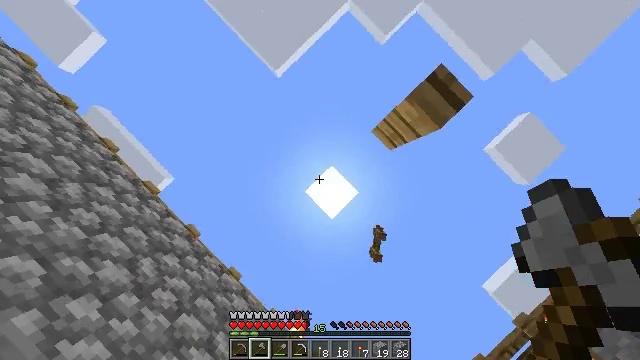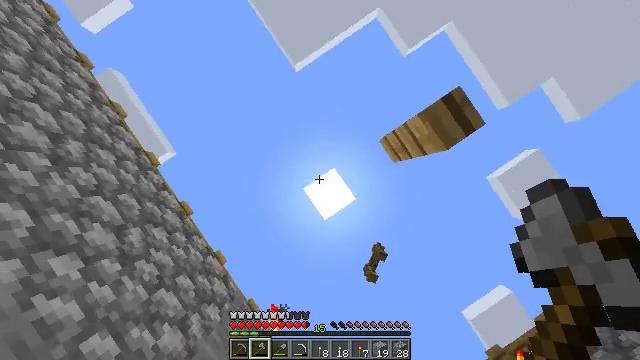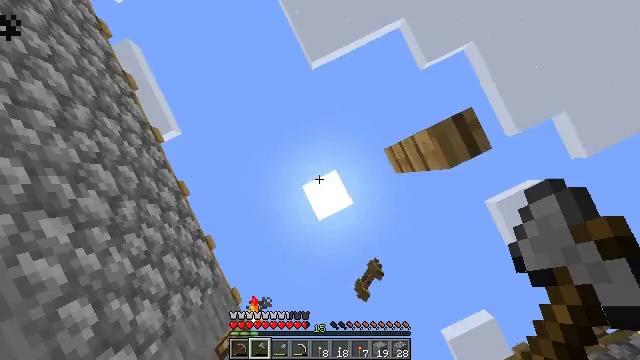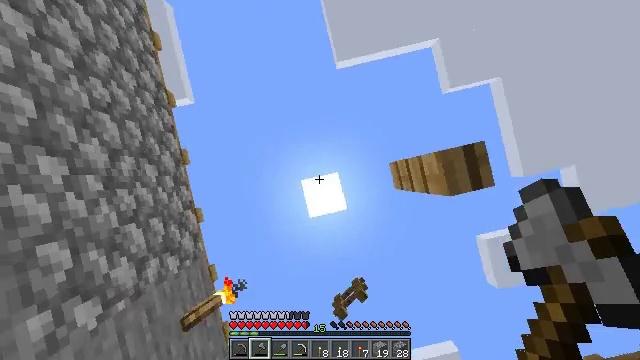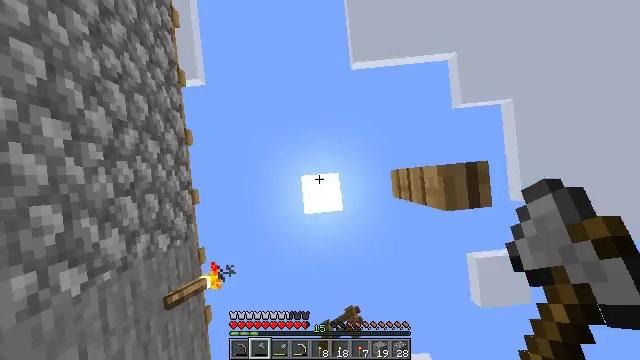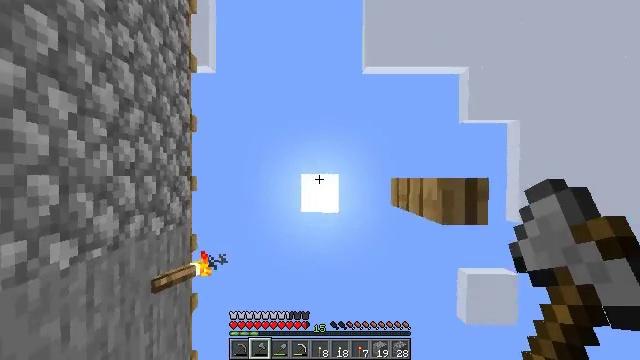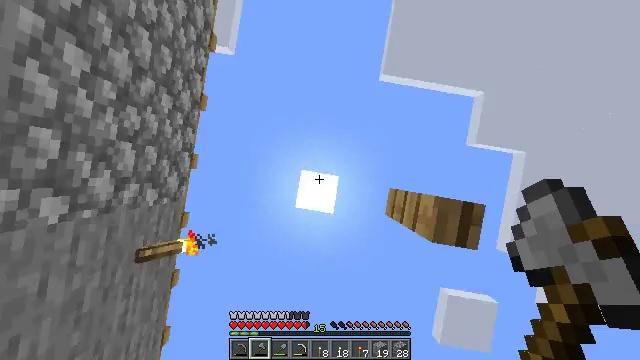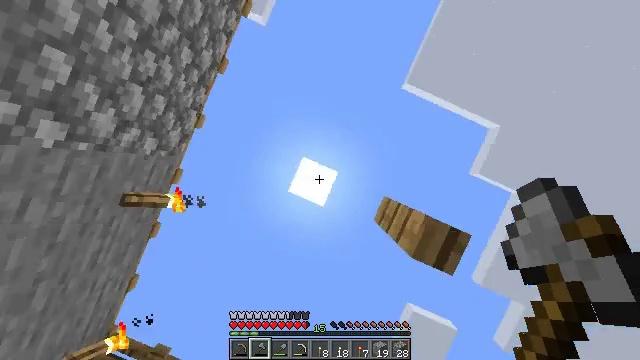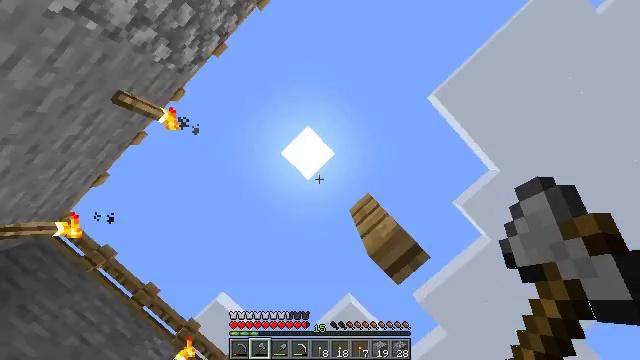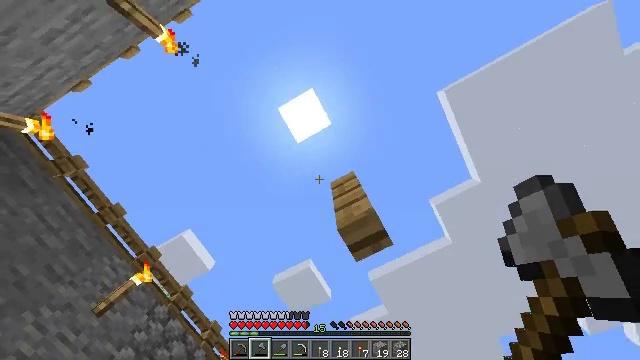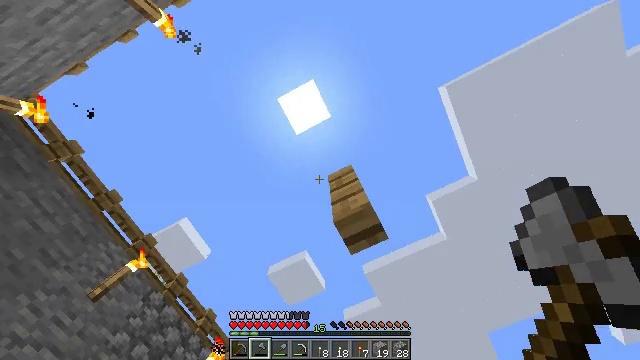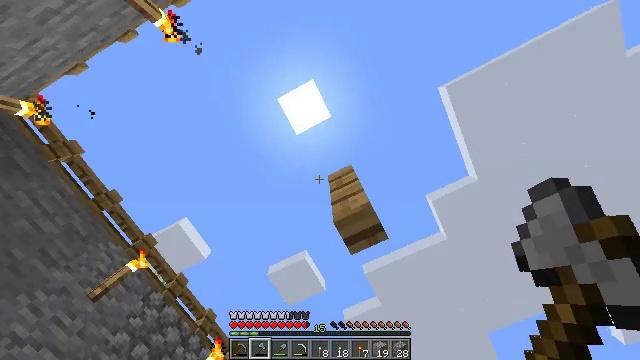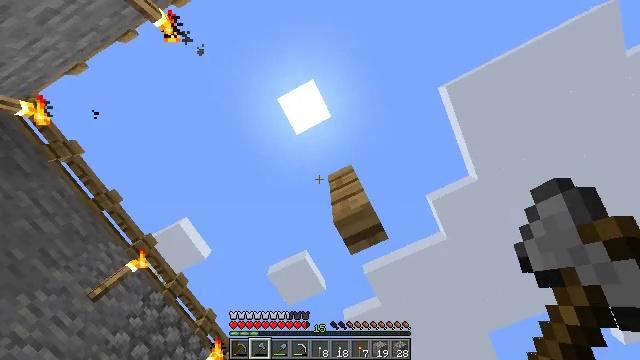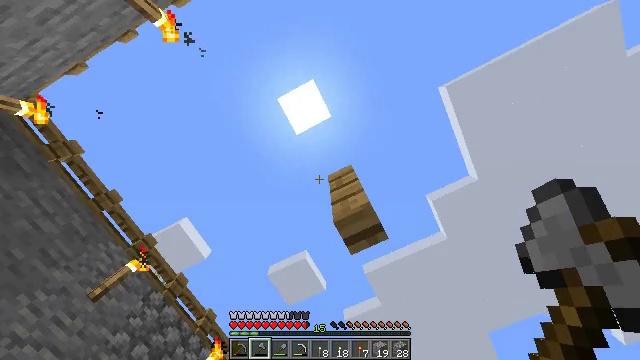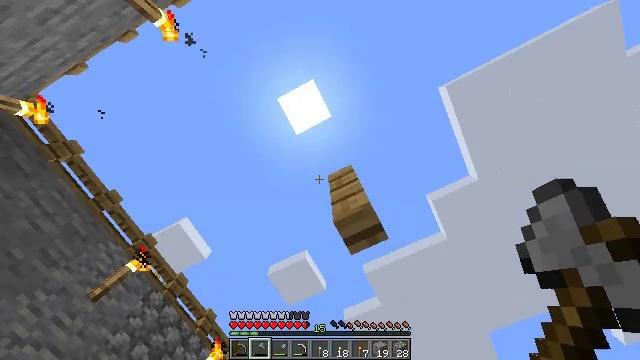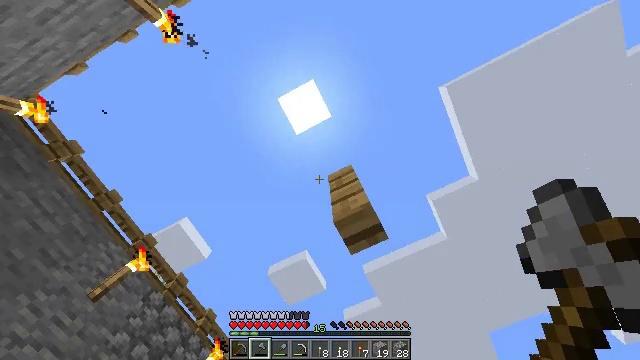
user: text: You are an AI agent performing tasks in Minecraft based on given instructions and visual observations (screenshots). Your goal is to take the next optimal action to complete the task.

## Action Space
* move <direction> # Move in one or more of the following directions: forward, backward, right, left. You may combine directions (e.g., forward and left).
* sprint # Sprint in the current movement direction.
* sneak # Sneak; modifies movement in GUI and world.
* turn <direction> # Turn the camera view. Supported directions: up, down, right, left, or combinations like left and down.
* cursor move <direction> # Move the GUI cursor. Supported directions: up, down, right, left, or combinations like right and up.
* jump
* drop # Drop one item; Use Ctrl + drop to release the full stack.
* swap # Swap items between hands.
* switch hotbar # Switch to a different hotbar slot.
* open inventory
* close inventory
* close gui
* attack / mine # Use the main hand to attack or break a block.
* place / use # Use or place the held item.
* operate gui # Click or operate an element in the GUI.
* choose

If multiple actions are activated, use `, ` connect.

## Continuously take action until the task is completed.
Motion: motion action
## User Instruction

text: Attack the oak fence to collect it.
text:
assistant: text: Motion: turn right
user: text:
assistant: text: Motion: turn right
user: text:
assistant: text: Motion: turn right
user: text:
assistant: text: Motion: turn right
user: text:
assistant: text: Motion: turn right
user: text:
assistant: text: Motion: turn right
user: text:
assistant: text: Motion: turn right and down
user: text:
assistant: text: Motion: turn right and down
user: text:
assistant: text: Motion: turn right and down
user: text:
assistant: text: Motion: turn right and down
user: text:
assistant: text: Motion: no_op
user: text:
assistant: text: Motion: no_op
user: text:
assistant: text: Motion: no_op
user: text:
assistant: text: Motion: no_op
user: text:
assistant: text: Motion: no_op
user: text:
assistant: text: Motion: turn right and down
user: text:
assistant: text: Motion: turn right and down
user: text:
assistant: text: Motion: turn right and down
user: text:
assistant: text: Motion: turn right
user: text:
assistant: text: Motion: turn right
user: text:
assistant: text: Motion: attack / mine
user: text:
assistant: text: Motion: attack / mine
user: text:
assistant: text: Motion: attack / mine
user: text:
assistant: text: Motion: attack / mine
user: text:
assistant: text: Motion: attack / mine
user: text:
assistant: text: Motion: attack / mine
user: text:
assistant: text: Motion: attack / mine
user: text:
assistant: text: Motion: attack / mine
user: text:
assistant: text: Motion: attack / mine
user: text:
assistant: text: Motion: attack / mine